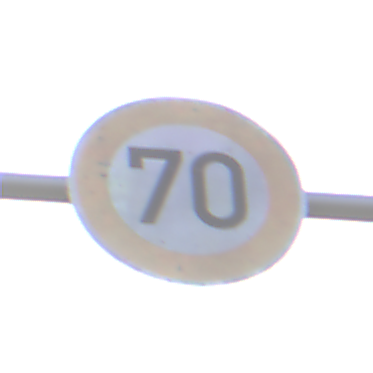
Verkehrszeichen: Geschwindigkeit70
Umgebung: Outdoor, Urban
Tageszeit: MorningAfternoon
Wetter: PartlyCloudy
Licht: Natural
Jahreszeit: NotSpecified
Kontrast: MediumContrast